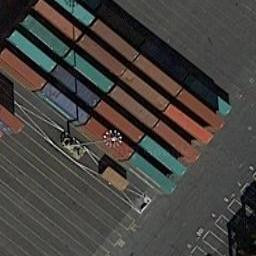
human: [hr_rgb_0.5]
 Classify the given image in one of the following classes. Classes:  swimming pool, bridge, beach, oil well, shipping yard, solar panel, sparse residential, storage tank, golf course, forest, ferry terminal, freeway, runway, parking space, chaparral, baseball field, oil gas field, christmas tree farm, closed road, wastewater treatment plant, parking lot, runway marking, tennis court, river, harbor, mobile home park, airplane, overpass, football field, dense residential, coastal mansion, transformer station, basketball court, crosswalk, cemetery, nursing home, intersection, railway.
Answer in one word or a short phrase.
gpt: shipping yard